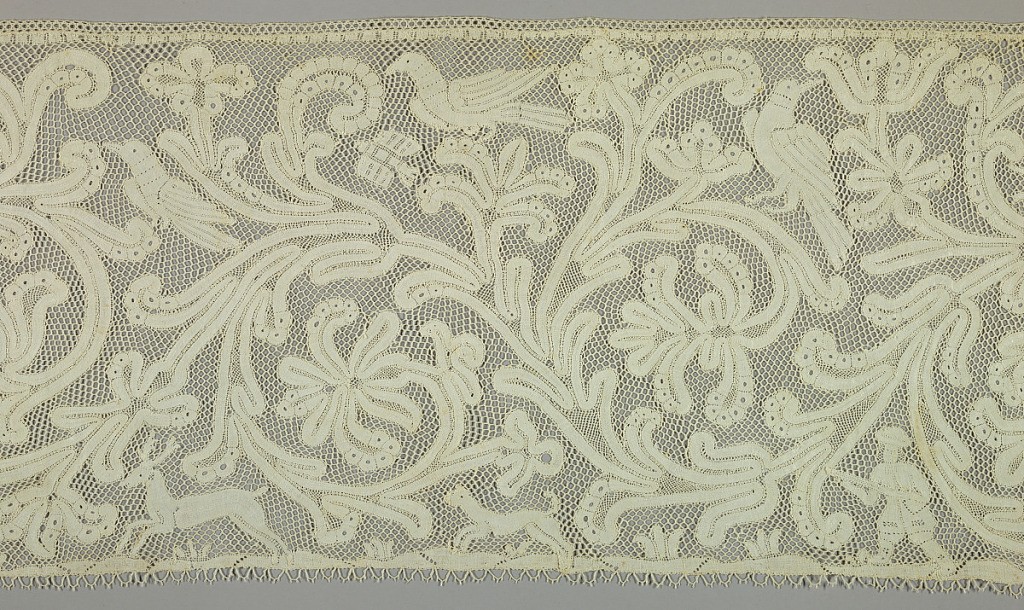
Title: Flounce
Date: mid- 18th century
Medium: linen Technique: bobbin made continuous tape with net added
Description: The continuous tape-like pattern is the curving floral vine. Added to this are separately made birds, butterfly and animals plus the hunting scene at the bottom and all held in place by the background net.